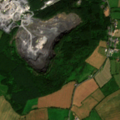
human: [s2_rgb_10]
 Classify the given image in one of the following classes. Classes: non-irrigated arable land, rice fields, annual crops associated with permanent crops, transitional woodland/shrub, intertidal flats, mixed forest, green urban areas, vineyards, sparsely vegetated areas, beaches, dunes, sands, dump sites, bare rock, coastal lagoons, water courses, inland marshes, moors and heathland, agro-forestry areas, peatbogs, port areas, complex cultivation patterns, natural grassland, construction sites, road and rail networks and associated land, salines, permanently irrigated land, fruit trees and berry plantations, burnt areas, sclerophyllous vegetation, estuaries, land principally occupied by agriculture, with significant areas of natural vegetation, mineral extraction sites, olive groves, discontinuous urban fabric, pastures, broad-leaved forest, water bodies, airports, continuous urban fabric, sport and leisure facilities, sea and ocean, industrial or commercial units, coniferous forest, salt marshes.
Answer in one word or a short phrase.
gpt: mineral extraction sites, non-irrigated arable land, pastures, coniferous forest